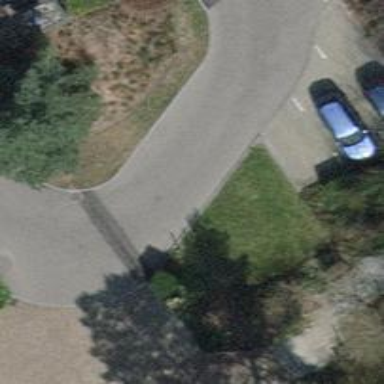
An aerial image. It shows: Driveway.